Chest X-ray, PA view. Patient: 19 years old, sex M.
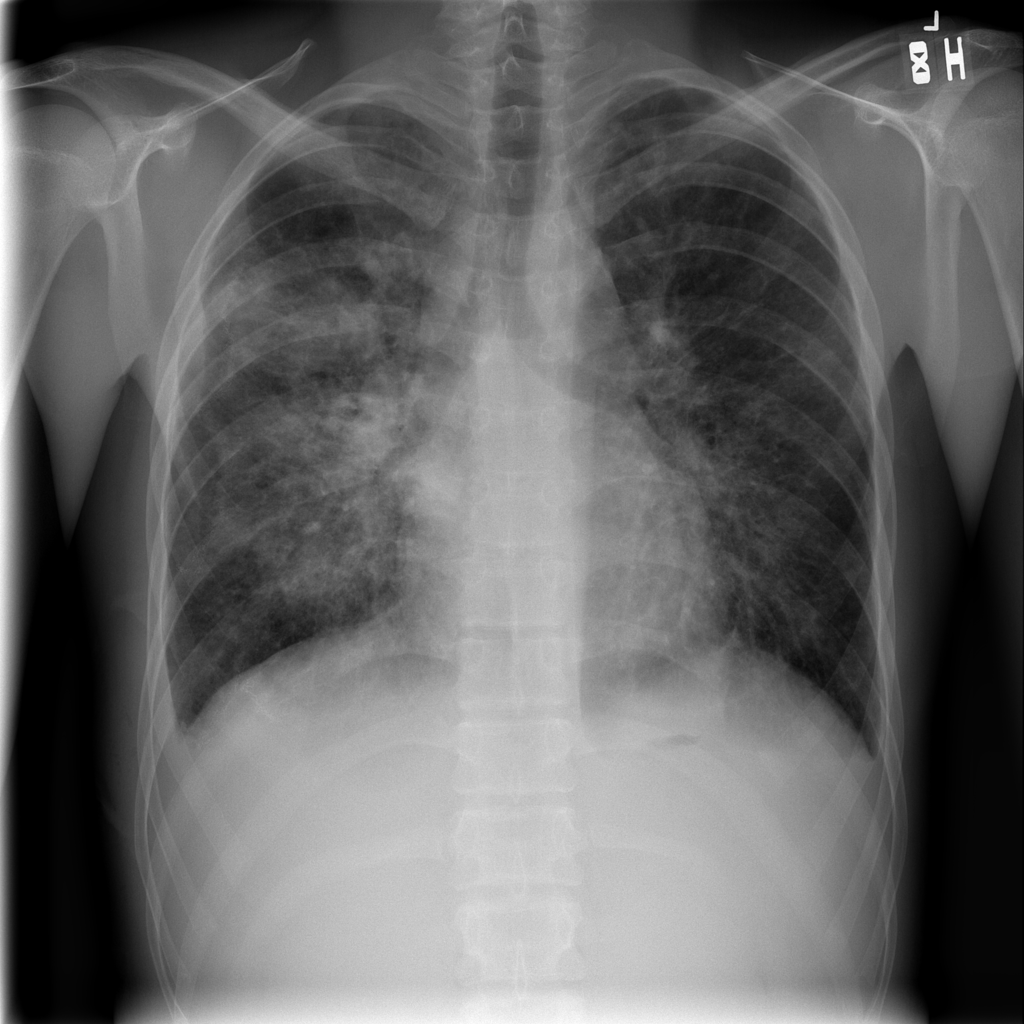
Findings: Infiltration